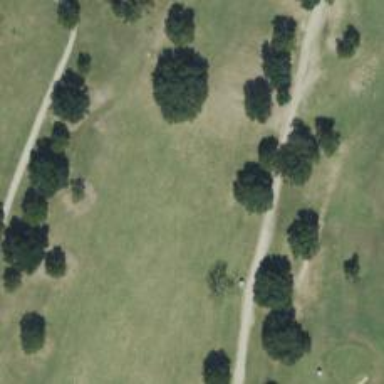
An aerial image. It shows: View of golf hole.